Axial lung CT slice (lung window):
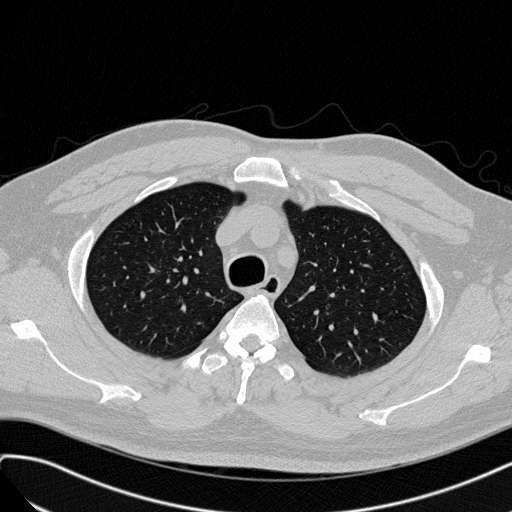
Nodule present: no